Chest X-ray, AP view. Patient: 39 years old, sex F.
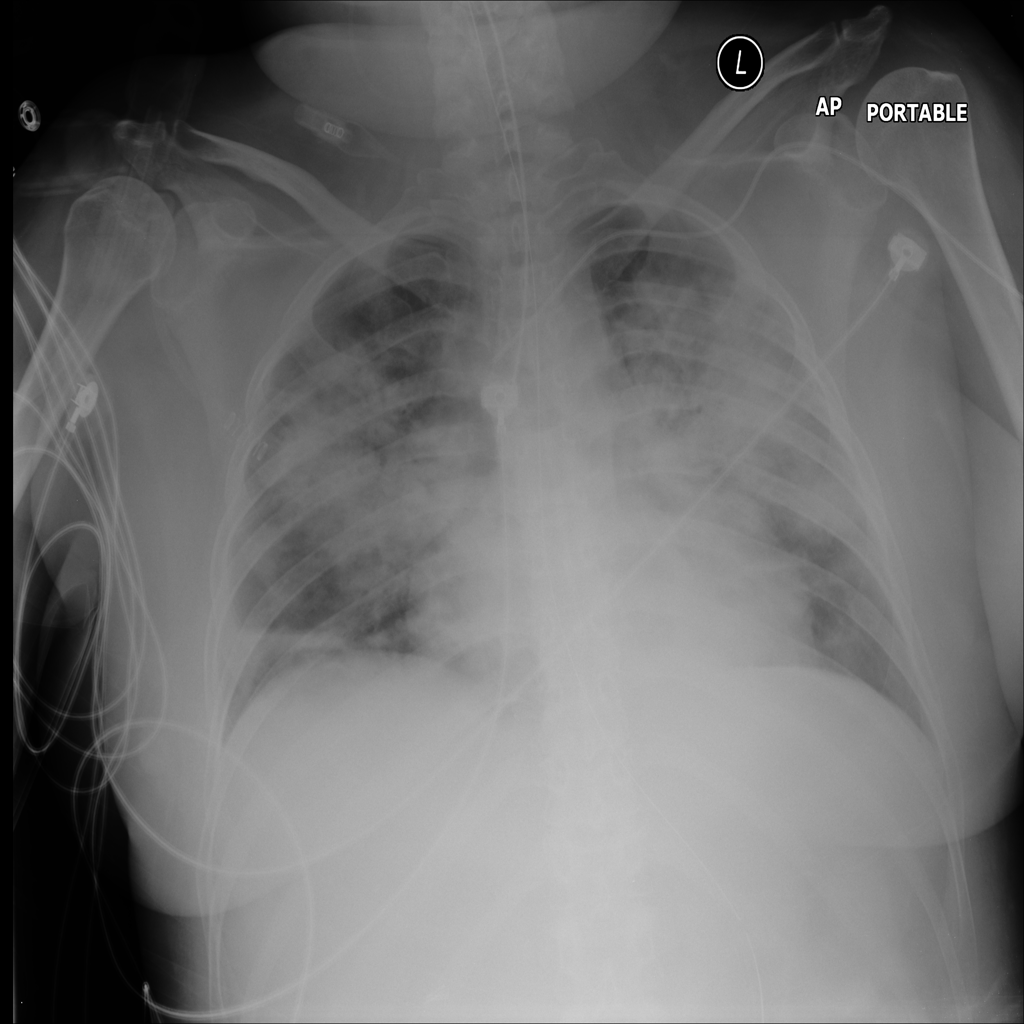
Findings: Infiltration, Nodule